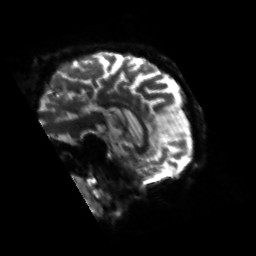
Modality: sbref
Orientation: sagittal
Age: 59
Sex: male
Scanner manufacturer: siemens
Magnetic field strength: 3 T
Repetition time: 4.71 s
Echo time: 0.0906 s